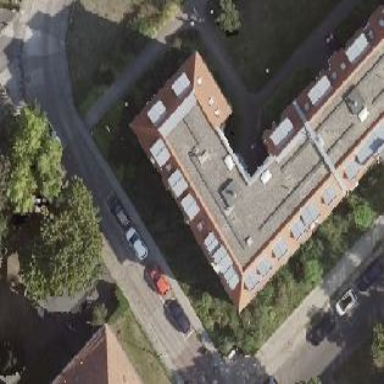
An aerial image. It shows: Apartment building with double saltbox roof shape.